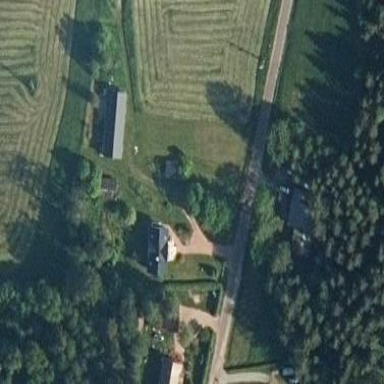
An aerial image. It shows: Farm with farmyard.